Field crop: tomato
Growth stage: 2
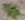
Species: solanum